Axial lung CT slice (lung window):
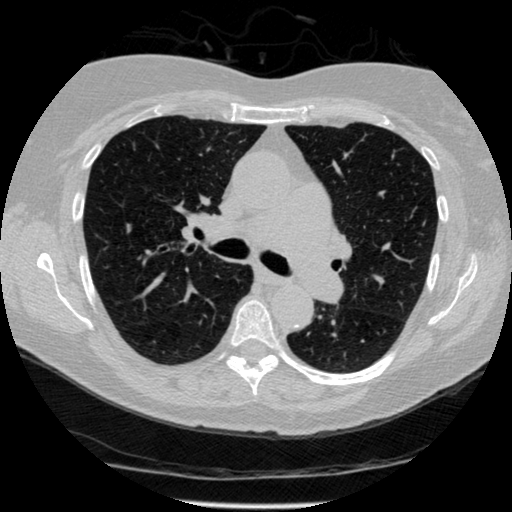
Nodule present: no